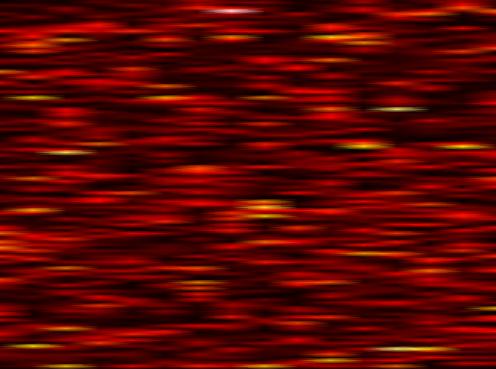
Label: FOFDM